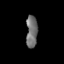
Tissue: prostate
Cell type: T cells
Senescence score: 0.8198
Nuclear area (px): 354
Mean DAPI intensity: 112.822